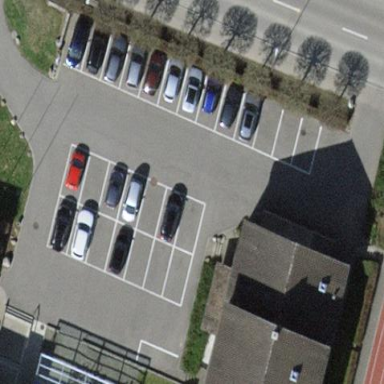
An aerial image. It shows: Parking area.